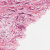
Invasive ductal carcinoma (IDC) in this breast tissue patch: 1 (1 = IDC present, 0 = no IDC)